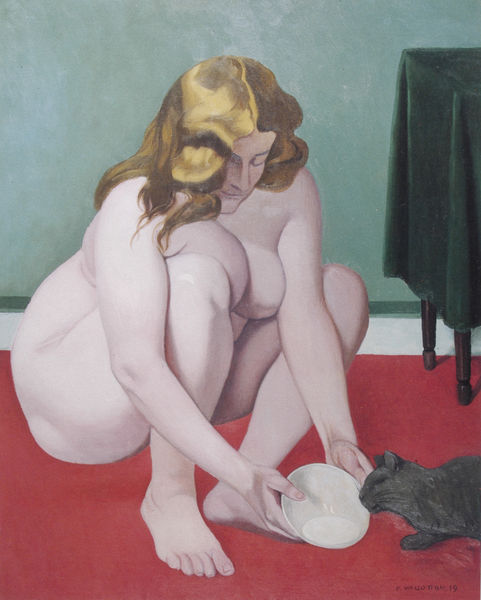
Titel: Femme accroupie offrant du lait à un chat, Frau mit Katze
Künstler: Félix Vallotton
Institution: (Privatsammlung)
Schlagwörter: akt, blau, fuß, gemälde, hand, haut, kopf, körper, nackt, schatten, wasser, weiß, gelb, grün, sitzen, braun, brust, busen, finger, frau, frisur, getränk, grau, haar, hell, hintergrund, holz, licht, mund, nase, profil, raum, schwarz, tisch, türkis, zimmer, rot, tier, tuch, ball, beige, flächig, malerei, teppich, blond, trinken, wand, arm, arme, augen, blass, falten, gesicht, halten, inkarnat, lang, samt, schale, schüssel, sockel, teller, hände, portrait, porträt, signatur, tischbein, tischdecke, tischtuch, öl, boden, auge, gold, haare, decke, lippen, locke, locken, rosa, scheitel, beine, fell, lächeln, bein, brüste, füße, gesäß, hintern, wellen, schrank, hocke, kauern, komplementär, fußboden, moderne, flächen, modern, dunkelgrün, formen, klein, hof, weis, amerika, essen, dick, falte, füllig, tapete, spielen, glanz, teppichboden, nackte, ellenbogen, knie, scham, schenkel, wade, waden, zehe, zehen, lider, fett, katze, offen, unbekleidet, porzellan, fkk, acryl, barfuß, blondine, form, fus, füttern, fütterung, geben, groß, haustier, hocken, inkarant, kater, milch, milchschale, milchschüssel, mollig, plastisch, podex, porzellanschale, razze, schienbein, schle, schlecken, schlicht, schnurrhaare, schälchen, sex, tischbeine, zeh, untertasse, scharz, pfote, üppig, kniend, nackte frau, freundlich, teppisch, drinnen, lecken, blod, hockend, schaöe, hockende, titten, petrol, milchig, möpse, fußleiste, hoche, dicke frau, po, micl, möps, foß, mietz